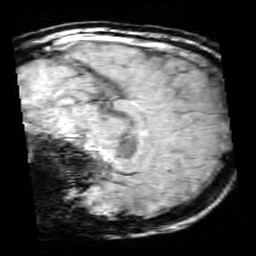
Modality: SWI
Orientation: sagittal
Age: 11
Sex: male
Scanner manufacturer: siemens
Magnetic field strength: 3 T
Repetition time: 0.027 s
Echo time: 0.02 s